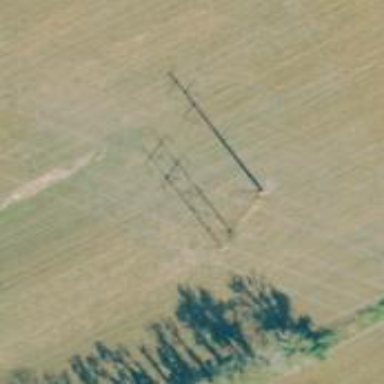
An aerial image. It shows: H-frame designed tower for power lines.